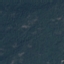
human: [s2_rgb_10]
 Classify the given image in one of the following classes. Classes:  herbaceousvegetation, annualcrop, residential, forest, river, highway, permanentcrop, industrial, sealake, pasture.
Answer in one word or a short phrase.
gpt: Forest